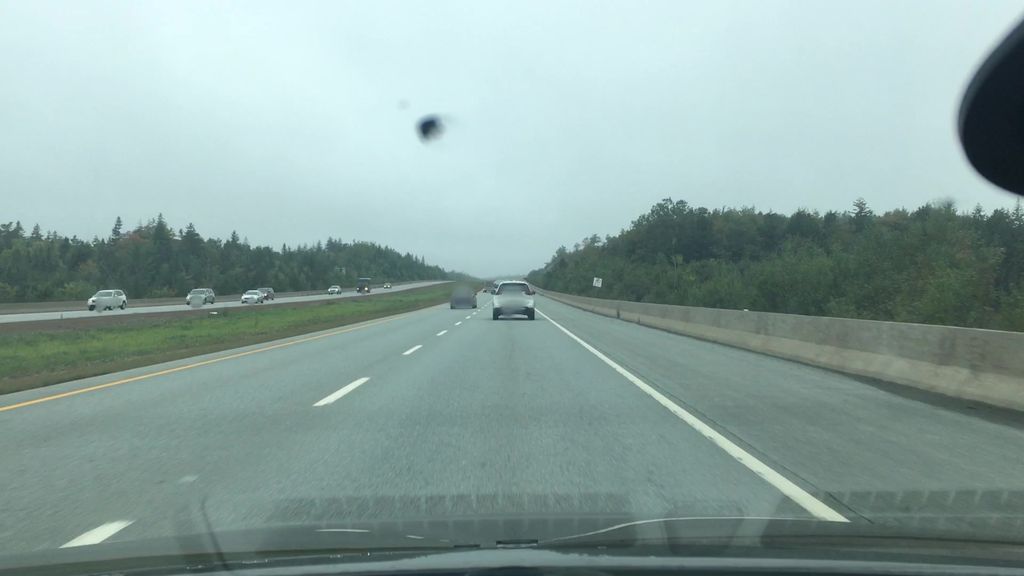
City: halifax